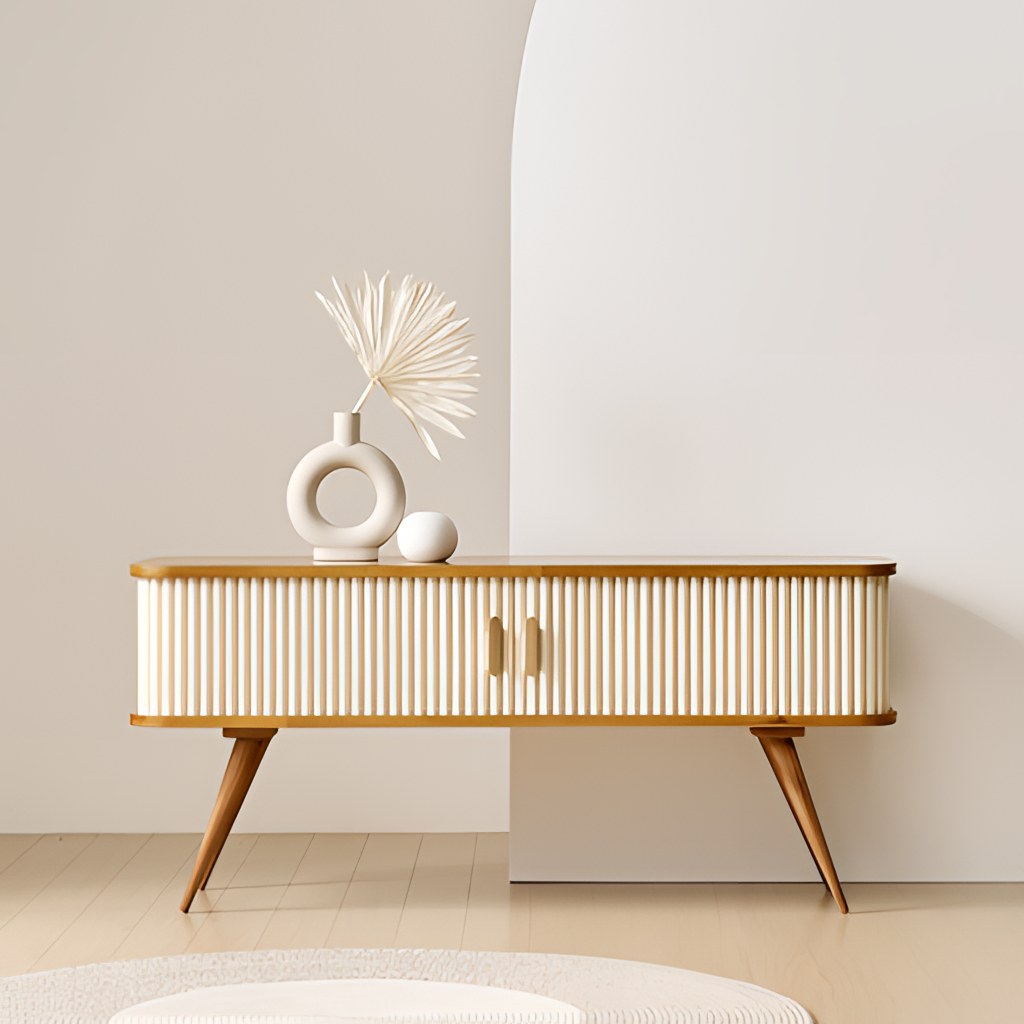
living room, wood sideboard, beige paint wallpaper, with solid pattern, beige wood flooring, with plank pattern, minimalist